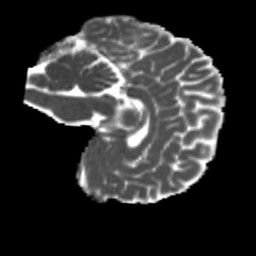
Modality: MD
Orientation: sagittal
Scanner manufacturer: siemens
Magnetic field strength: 3 T
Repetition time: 4 s
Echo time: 0.0594 s